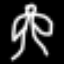
Label: angel